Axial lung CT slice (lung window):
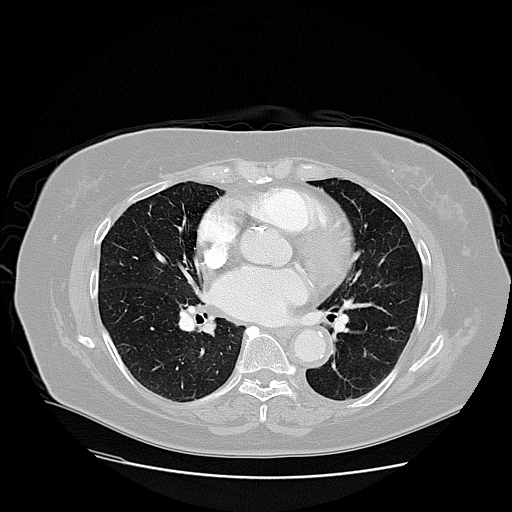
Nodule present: no